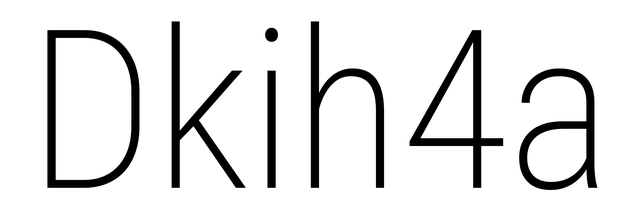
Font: Roboto_Condensed_ExtraLight